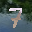
Label: 7